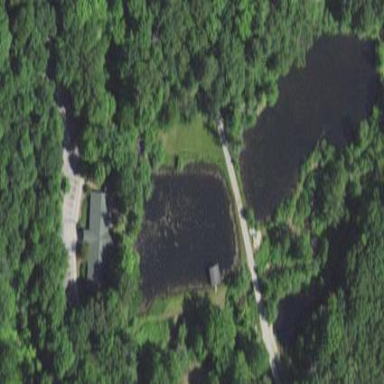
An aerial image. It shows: Pond surrounded by natural water.